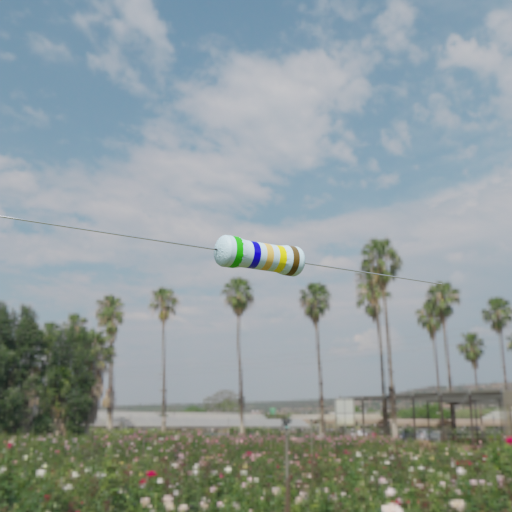
Resistor colour bands (in order): green, blue, gold, yellow, brown